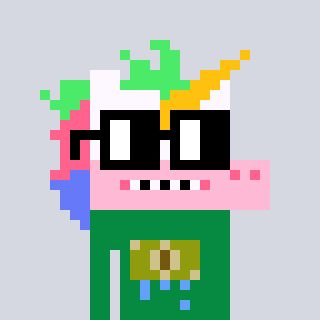
a pixel art character with square black glasses, a unicorn-shaped head and a green-colored body on a cool background